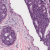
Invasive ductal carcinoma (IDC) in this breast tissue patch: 0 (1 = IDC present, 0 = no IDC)